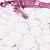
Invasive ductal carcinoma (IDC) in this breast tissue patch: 0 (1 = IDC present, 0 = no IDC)